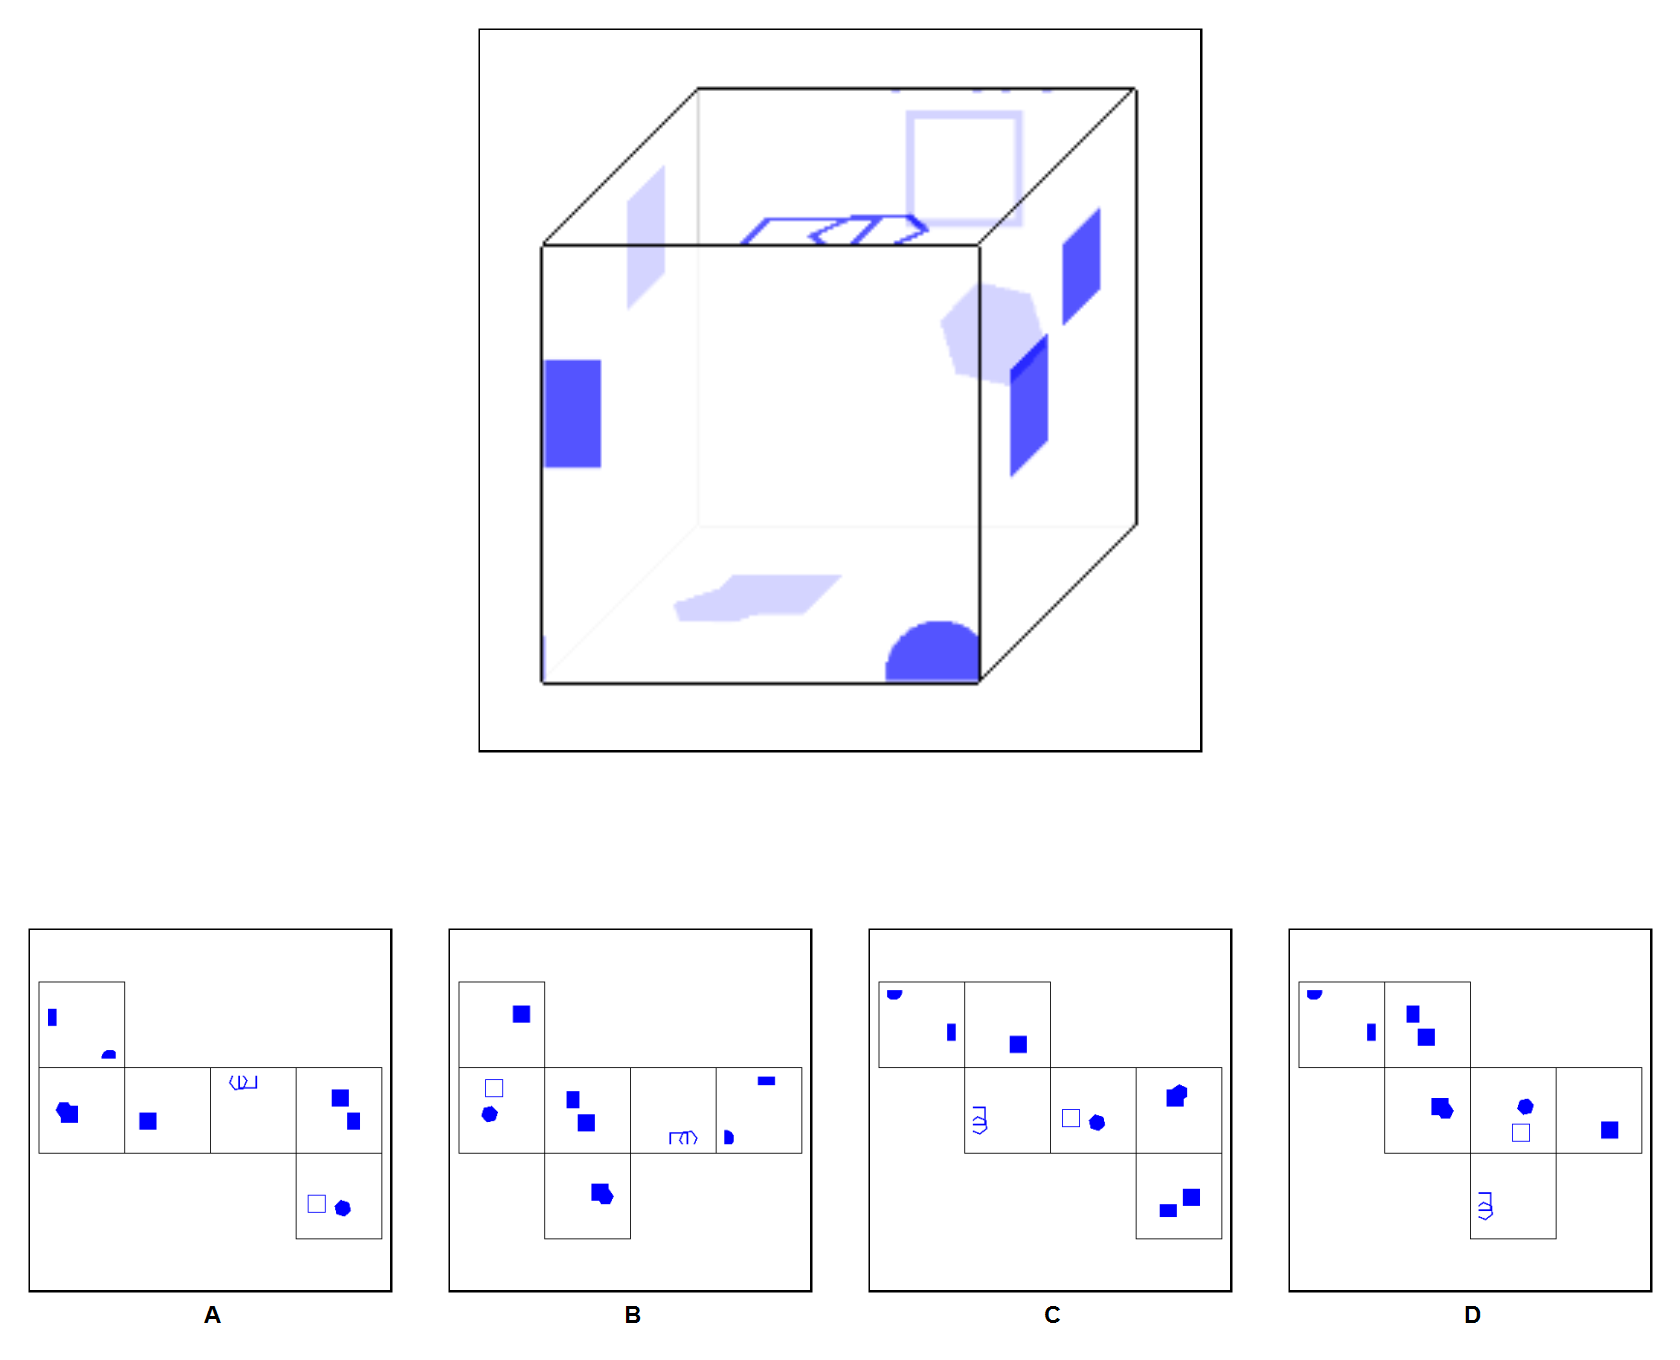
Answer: C